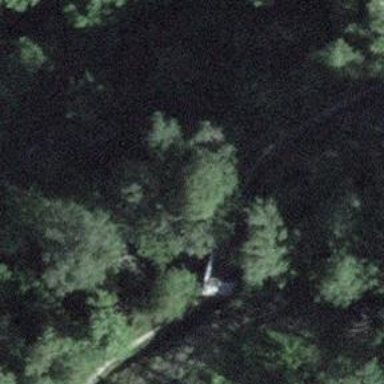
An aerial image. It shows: Culvert tunnel under ditch.